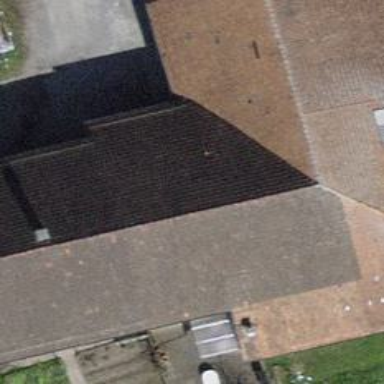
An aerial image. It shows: Building with tiled roof.